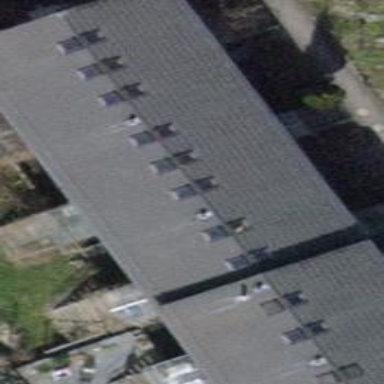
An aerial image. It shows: Terrace building.